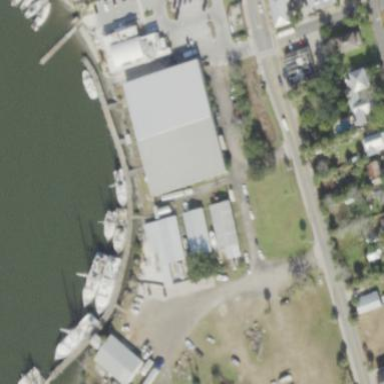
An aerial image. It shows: Building with seafood shop.